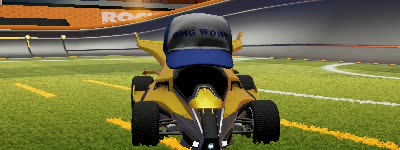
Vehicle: aftershock